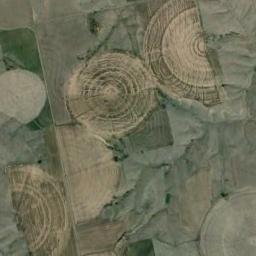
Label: circular_farmland